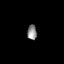
Tissue: skin
Cell type: Fibroblasts
Senescence score: 0.7574
Nuclear area (px): 139
Mean DAPI intensity: 140.856